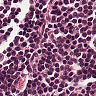
Metastatic tissue present: no